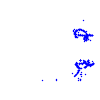
Particle: proton